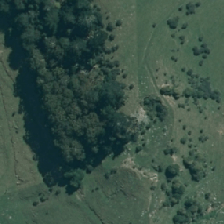
Land cover: broadleaved_indigenous_hardwood